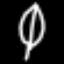
Label: leaf